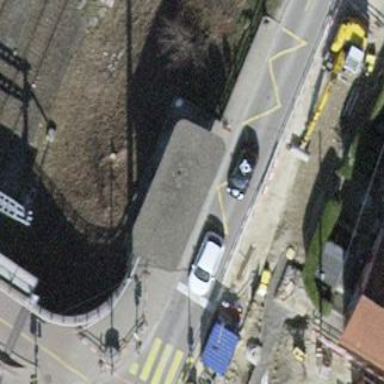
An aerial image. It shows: Shelter for public transportation.